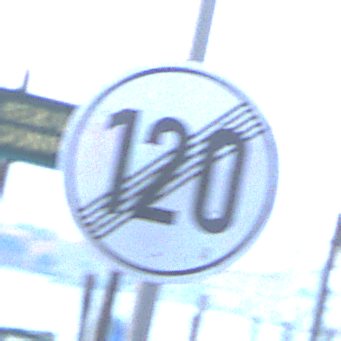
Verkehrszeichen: EndeGeschwindigkeit120
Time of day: Dawn
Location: Outdoor (Urban)
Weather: Clear
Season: NotSpecified
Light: Natural